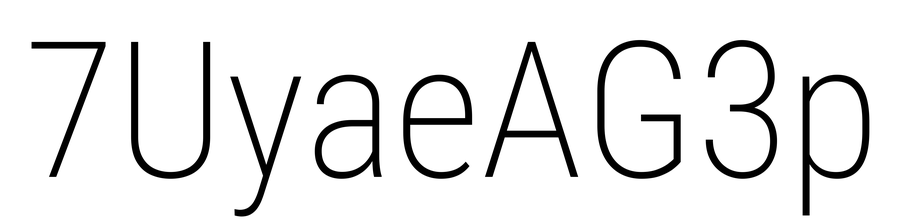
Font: Roboto_Condensed_ExtraLight